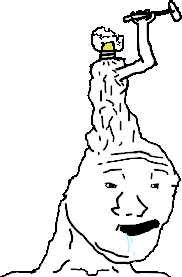
Label: 5_Brainlet